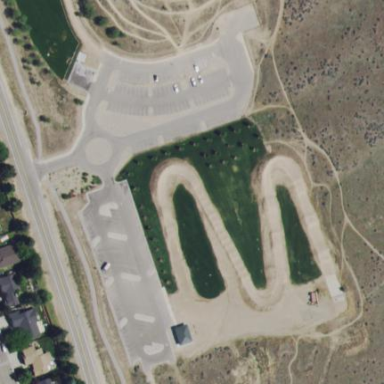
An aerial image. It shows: Sports center dedicated to BMX activities.